Milling tool wear sample.
Tool blade image: 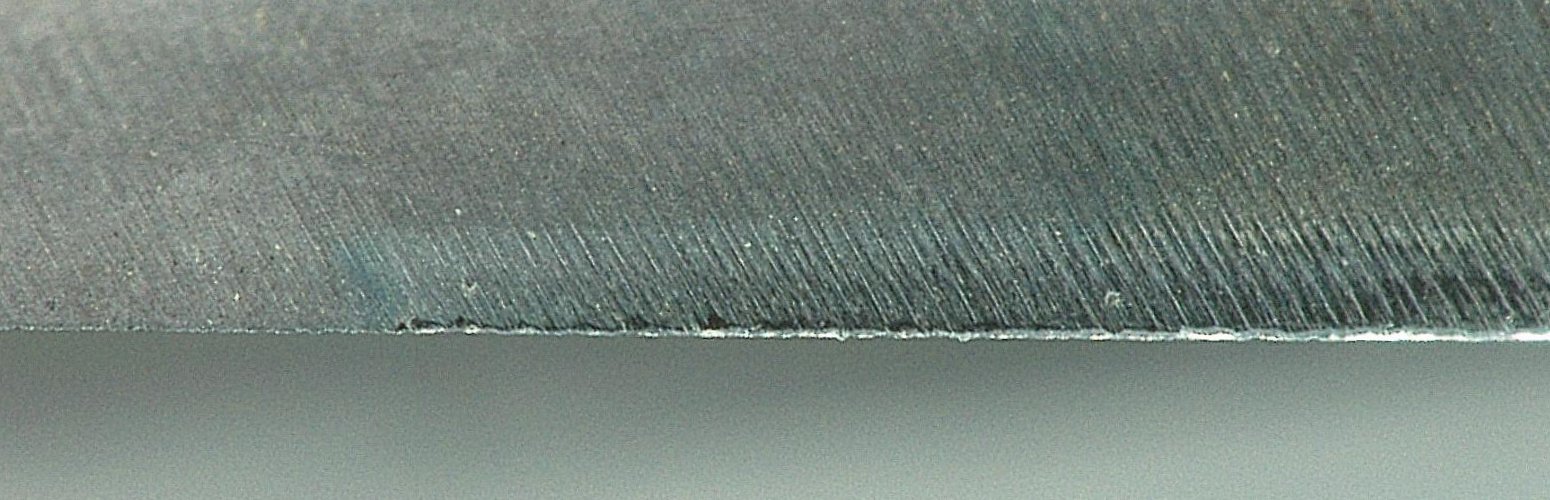
Chip image: 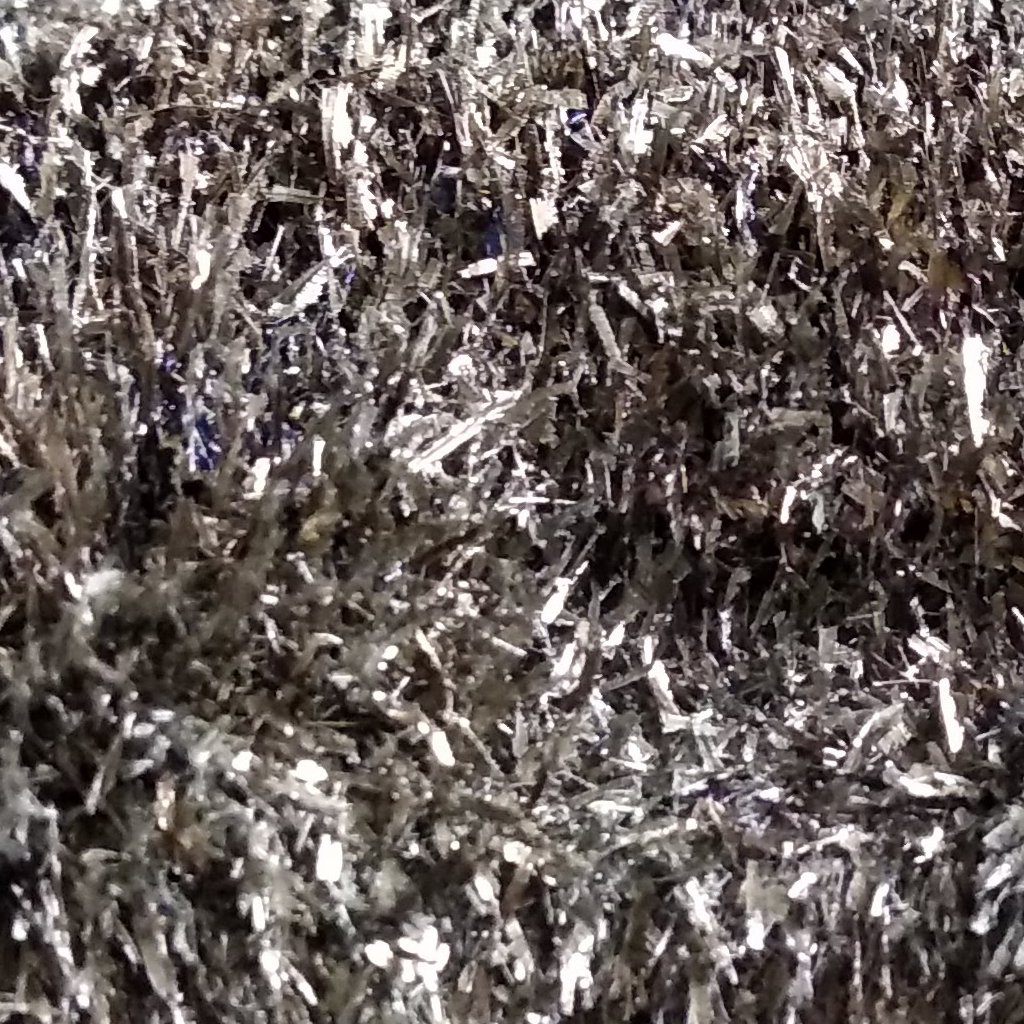
Workpiece image: 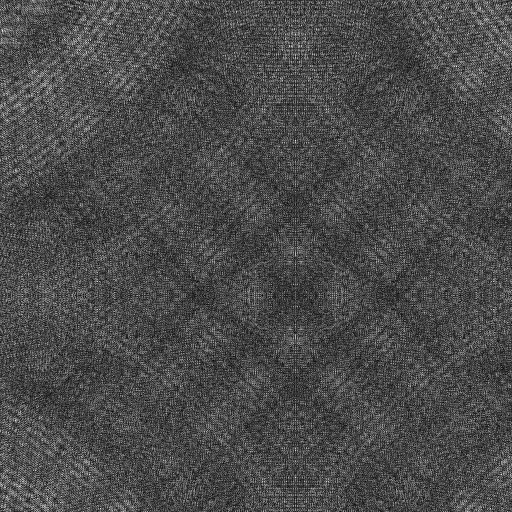
Tool wear state: sharp
Gaps: 0
Flank wear: 31.85
Overhang: 13.51
Force-signal Mel-spectrograms (X, Y, Z axes): 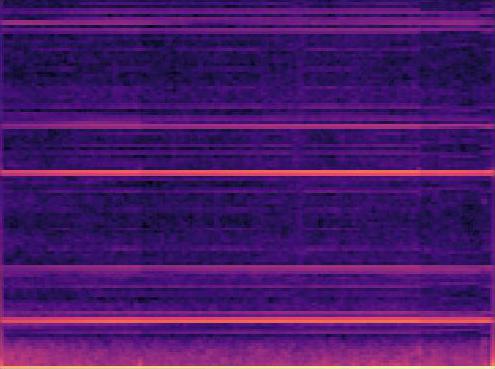 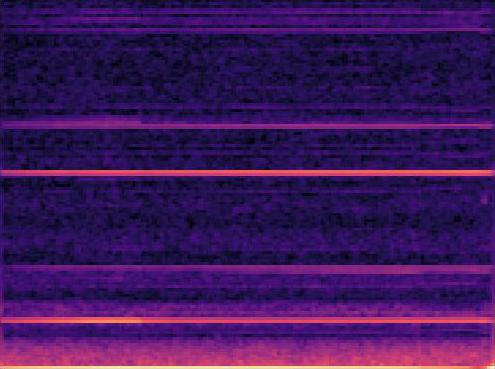 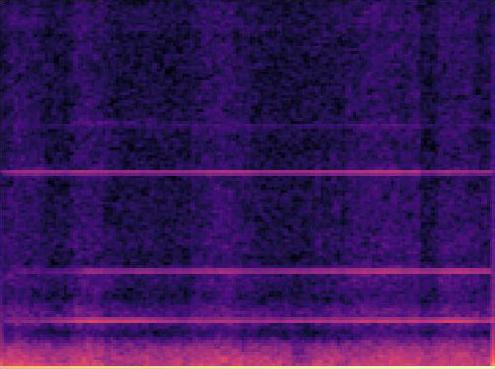
Force-signal scalograms (X, Y, Z axes): 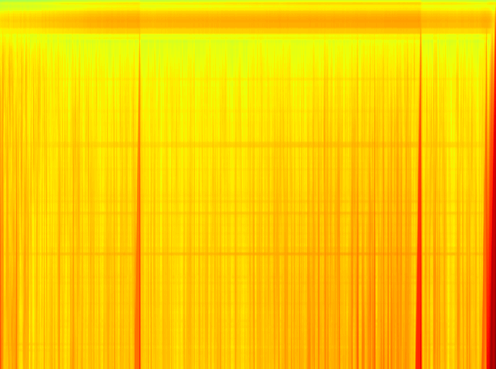 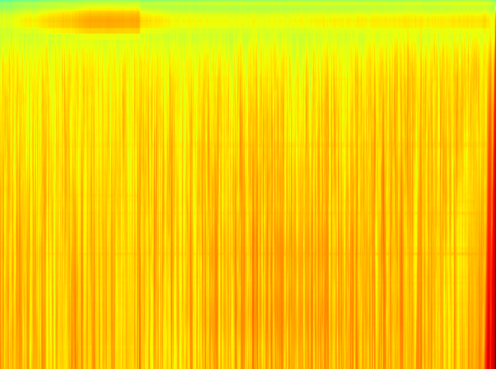 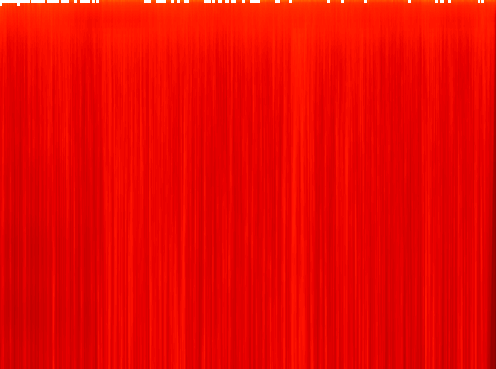
Force phase: initial_break_in_wear